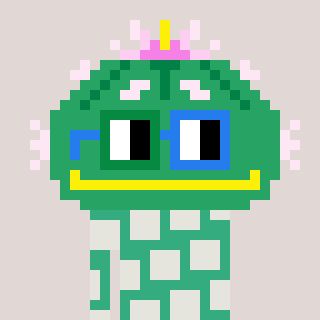
a pixel art character with square green and blue glasses, a peyote-shaped head and a teal-colored body on a warm background